Field crop: maize
Growth stage: 2
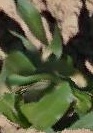
Species: maize